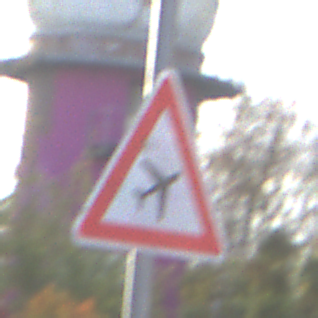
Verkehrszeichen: FlugbetriebLinks
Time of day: MorningAfternoon
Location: Outdoor (Urban)
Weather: PartlyCloudy
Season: NotSpecified
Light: Natural